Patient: sex M, age 67
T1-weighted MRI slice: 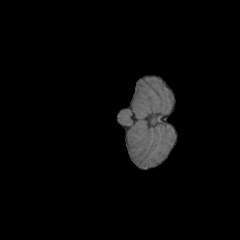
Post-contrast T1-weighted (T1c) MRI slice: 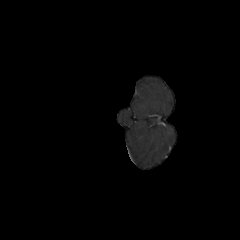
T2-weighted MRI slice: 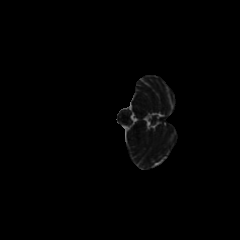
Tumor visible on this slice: no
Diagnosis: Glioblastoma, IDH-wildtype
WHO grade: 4